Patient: sex F, age 70
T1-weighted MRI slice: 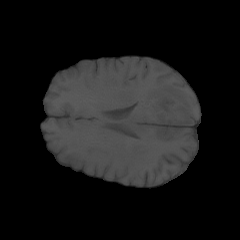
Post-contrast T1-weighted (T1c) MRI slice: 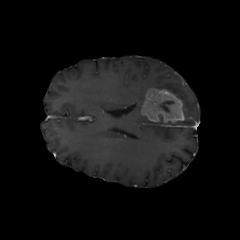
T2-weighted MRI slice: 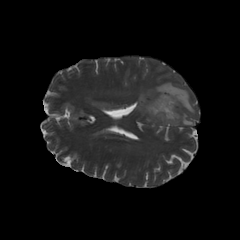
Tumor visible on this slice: yes
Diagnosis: Glioblastoma, IDH-wildtype
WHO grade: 4